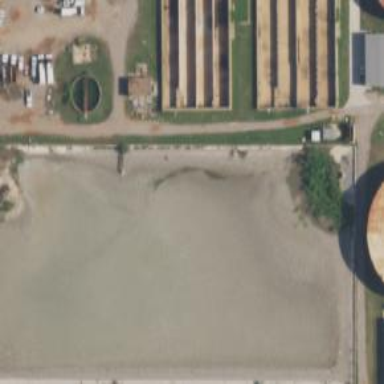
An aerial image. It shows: Sewage reservoir in the form of water basin.